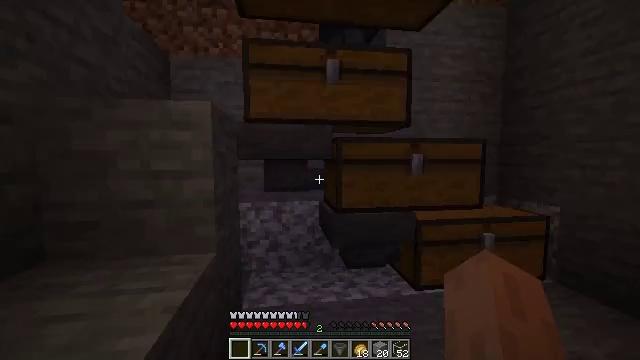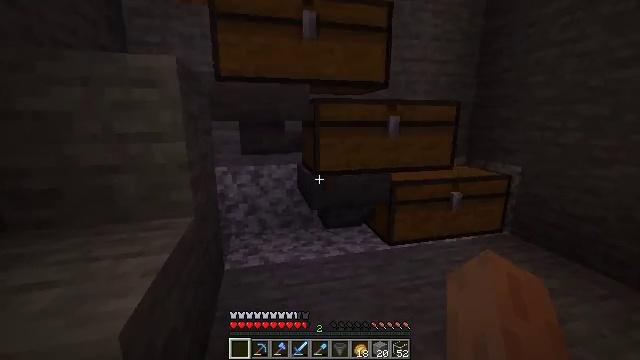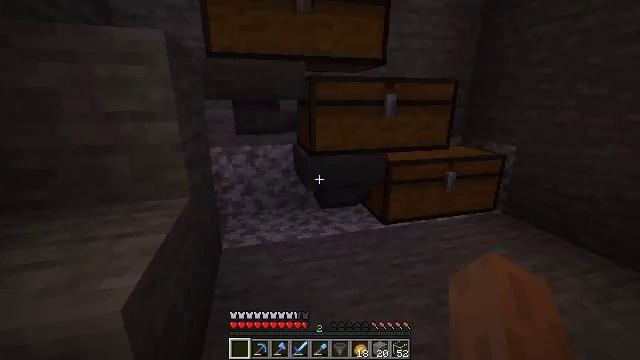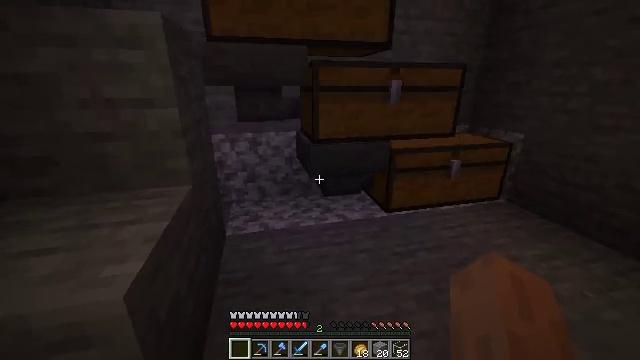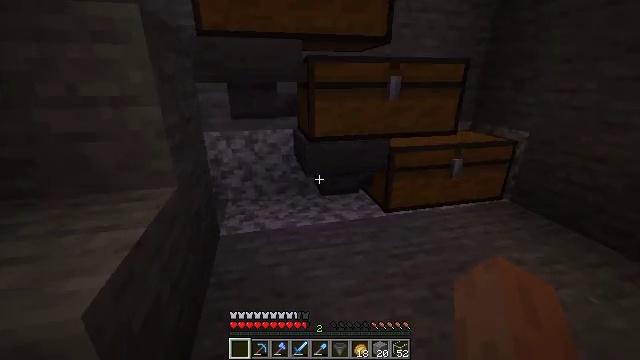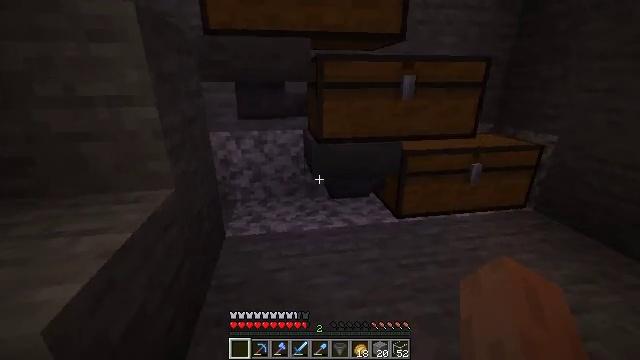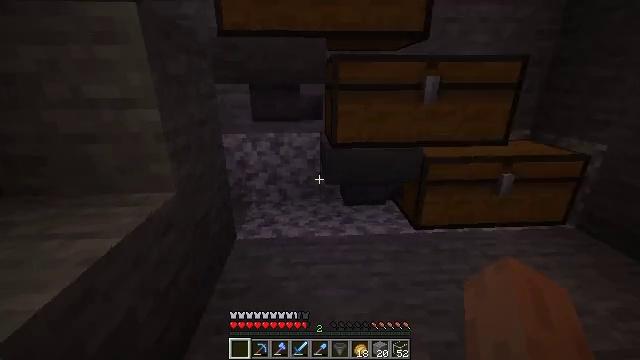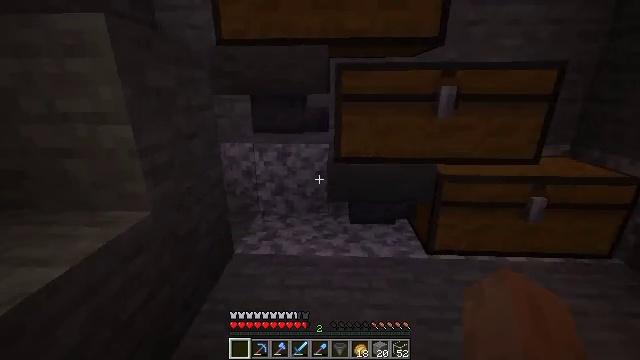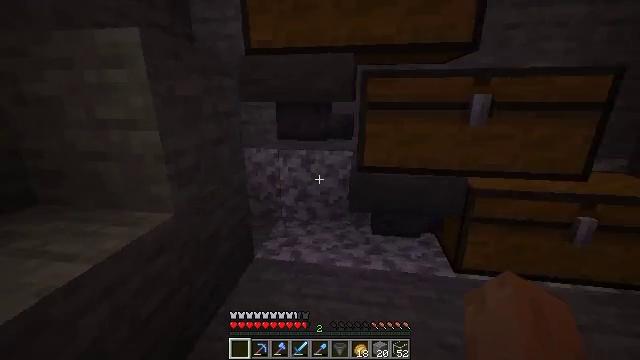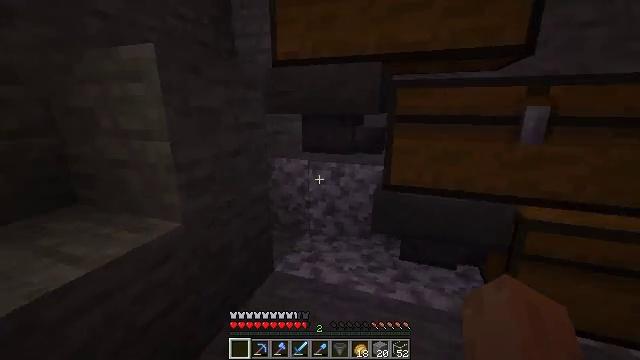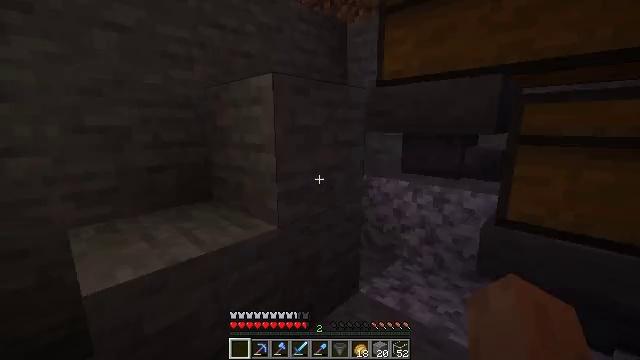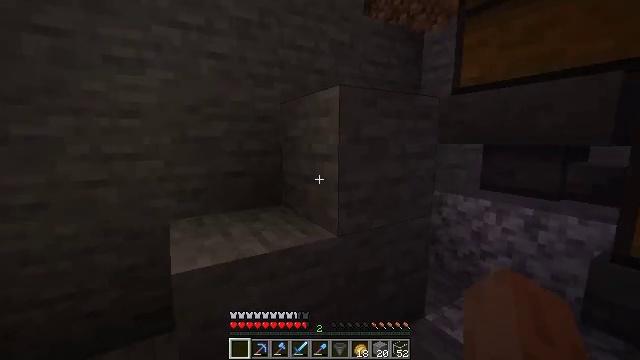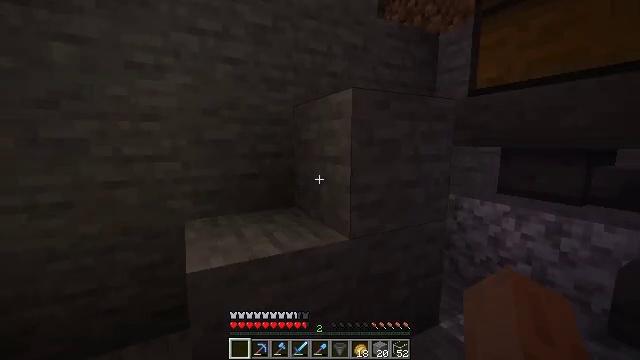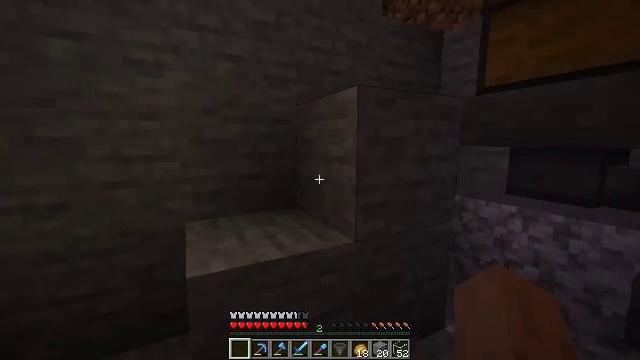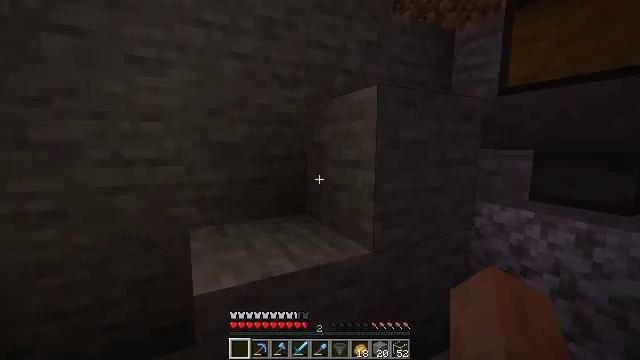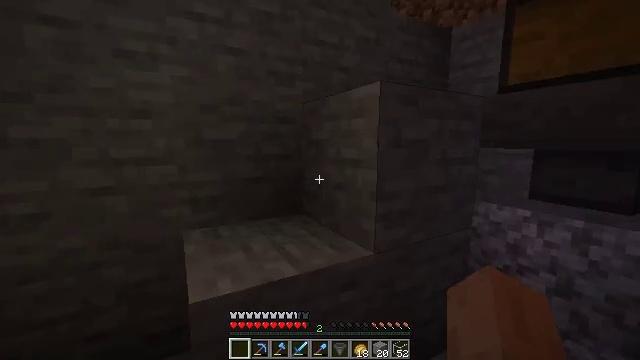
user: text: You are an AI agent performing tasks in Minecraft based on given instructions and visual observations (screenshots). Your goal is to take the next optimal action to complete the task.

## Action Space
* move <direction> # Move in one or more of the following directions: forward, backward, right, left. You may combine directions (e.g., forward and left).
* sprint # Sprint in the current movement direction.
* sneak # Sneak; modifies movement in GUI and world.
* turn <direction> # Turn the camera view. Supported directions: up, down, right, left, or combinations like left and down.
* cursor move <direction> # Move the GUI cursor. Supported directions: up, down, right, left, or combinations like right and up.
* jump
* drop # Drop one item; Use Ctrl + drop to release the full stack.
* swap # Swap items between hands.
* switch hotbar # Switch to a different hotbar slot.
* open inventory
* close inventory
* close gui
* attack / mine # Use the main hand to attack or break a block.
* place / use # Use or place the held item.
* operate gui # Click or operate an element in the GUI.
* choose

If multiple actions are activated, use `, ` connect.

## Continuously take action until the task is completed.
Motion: motion action
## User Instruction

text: Mine the cobblestone stairs.
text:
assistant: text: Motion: turn right and down
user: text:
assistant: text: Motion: turn down
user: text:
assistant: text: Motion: move forward and move right, turn down
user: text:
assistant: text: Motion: move forward and move right
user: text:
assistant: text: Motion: move forward and move right, turn left
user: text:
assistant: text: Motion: move forward and move right, turn left
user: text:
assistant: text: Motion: move forward and move right, turn left and up
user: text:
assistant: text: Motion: move forward and move right, turn left and up
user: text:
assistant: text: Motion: turn left and up
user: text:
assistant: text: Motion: turn left and up
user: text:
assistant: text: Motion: turn left and up
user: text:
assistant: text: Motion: turn left
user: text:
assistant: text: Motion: move forward and move left
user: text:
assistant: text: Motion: move forward and move left
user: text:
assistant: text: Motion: move forward and move left, turn right
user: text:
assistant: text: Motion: move forward and move left, turn right and down, jump
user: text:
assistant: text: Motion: move forward and move left, turn right and down, jump
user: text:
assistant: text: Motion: move forward and move left, turn right, jump
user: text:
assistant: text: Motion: move forward and move left, turn right, jump
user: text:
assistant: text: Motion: move forward and move left, turn right, jump
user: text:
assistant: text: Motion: move forward and move left, turn right, jump
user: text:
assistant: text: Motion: move forward and move left, turn right and up, jump
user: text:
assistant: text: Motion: move forward and move left, turn right and up, jump
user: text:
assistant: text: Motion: move forward and move left, turn right and up, jump
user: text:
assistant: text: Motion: move forward and move left, turn up, jump
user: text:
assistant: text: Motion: move forward and move left, jump
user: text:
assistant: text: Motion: move forward and move left, jump
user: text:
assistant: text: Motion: move forward and move left, jump
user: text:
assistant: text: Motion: move forward and move left, turn right and up, jump
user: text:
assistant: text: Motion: move left, turn right, jump